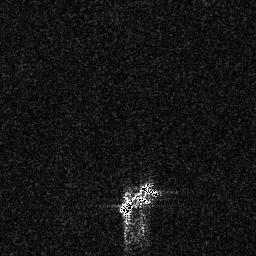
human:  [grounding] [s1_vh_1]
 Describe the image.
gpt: In the satellite image, there is  <ref>1 medium ship </ref> <box>[[45, 70, 60, 83, 0]]</box> located at bottom.